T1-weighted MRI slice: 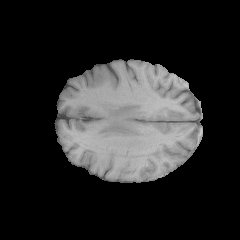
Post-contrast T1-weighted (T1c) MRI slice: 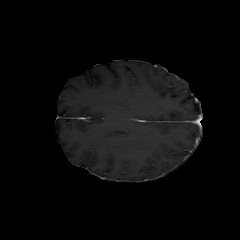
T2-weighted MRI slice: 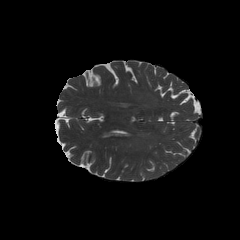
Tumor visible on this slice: no